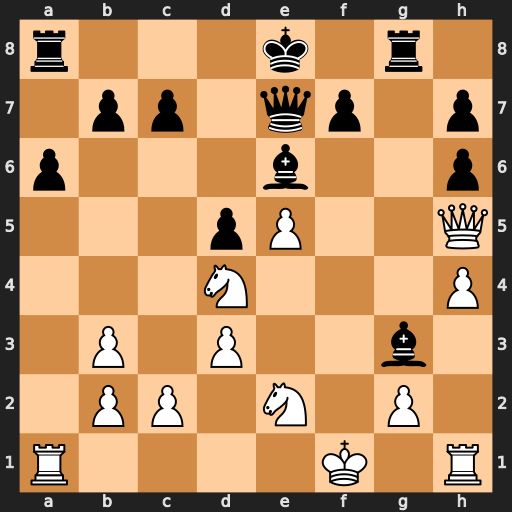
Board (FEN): r3k1r1/1pp1qp1p/p3b2p/3pP2Q/3N3P/1P1P2b1/1PP1N1P1/R4K1R
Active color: w
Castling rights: q
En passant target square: -
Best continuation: Nxe6 Qxe6 Rh3 Bxe5 Re3